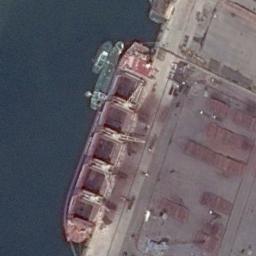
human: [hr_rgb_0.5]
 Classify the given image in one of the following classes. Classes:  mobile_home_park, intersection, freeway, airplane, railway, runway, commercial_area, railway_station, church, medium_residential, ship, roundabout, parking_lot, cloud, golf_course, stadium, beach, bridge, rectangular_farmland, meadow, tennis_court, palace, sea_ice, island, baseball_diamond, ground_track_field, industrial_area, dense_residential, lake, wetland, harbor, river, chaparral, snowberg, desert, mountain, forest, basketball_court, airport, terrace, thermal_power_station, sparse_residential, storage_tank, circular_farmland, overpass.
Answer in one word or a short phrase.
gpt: ship